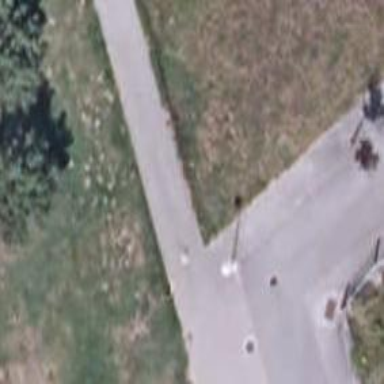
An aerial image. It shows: Bollard barrier.